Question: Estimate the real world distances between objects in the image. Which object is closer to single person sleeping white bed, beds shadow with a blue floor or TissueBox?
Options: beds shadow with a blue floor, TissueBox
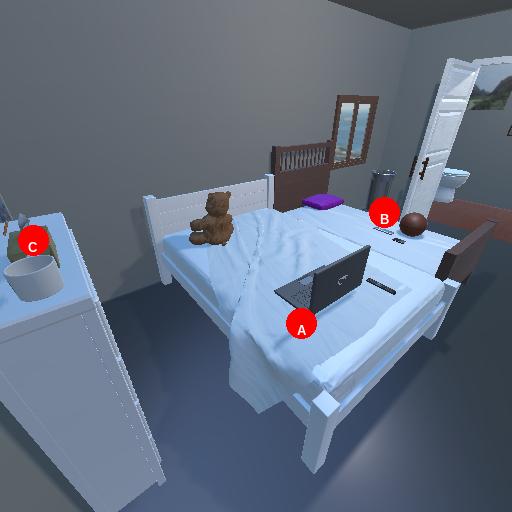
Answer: beds shadow with a blue floor